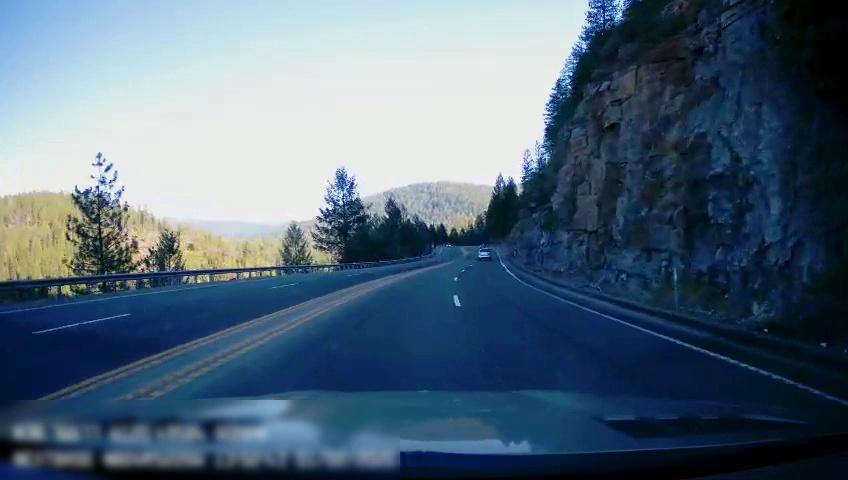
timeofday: Day
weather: Sunny
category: Drivable Space
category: Vehicles | SUV
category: Lanes | Current Lane
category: Lanes | Alternate Lane
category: Lanes | Current Lane
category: Lanes | Alternate Lane
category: Lanes | Opposite Lane
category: Lanes | Opposite Lane
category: Lanes | Opposite Lane
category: Lanes | Opposite Lane